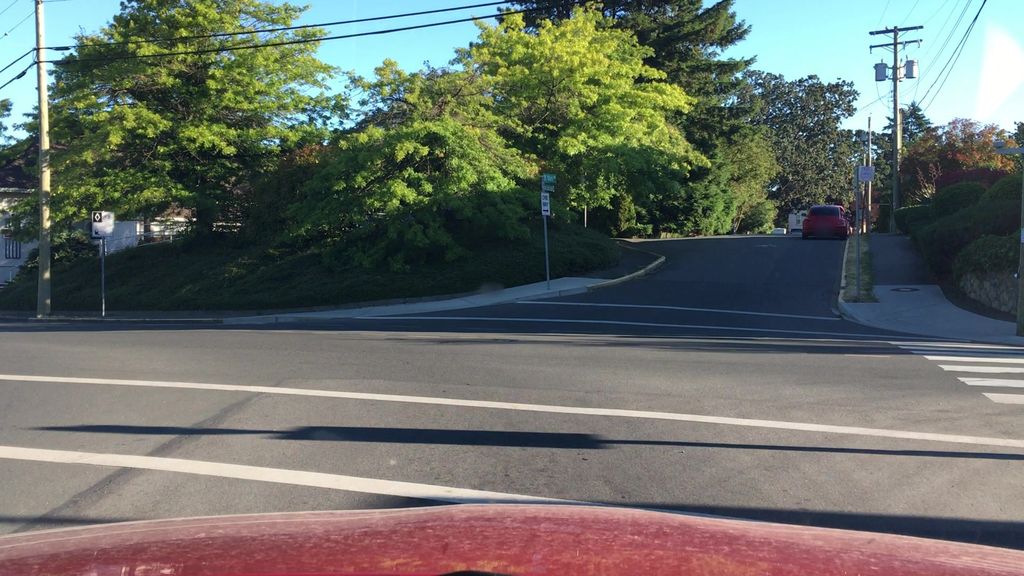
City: victoria